Field crop: maize
Growth stage: 1
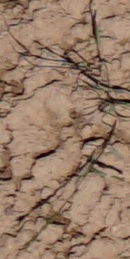
Species: lolium